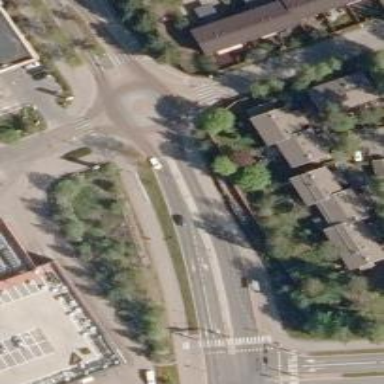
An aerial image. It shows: Secondary road with asphalt surface leading to roundabout.